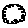
Label: cloud